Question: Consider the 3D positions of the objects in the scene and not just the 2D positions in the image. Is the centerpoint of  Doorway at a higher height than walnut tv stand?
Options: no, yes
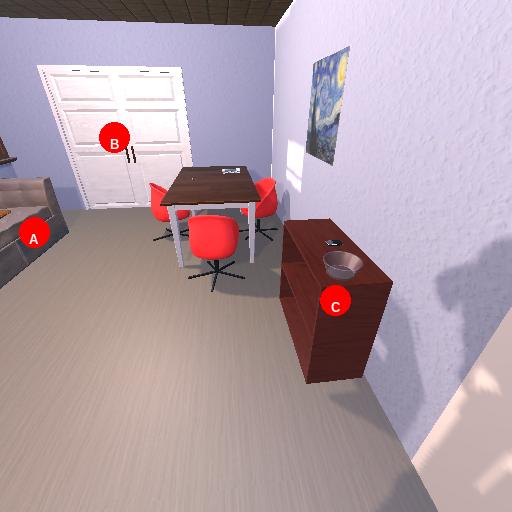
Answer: no